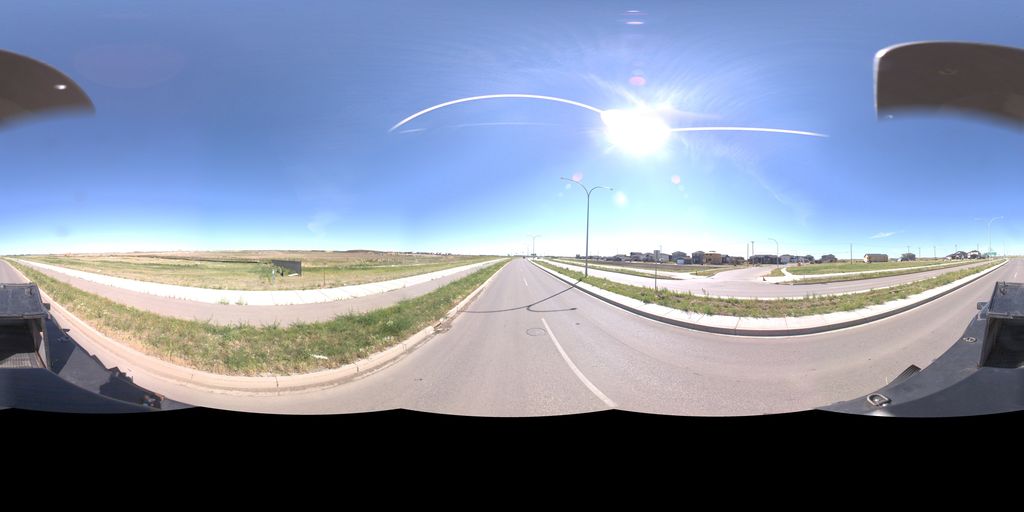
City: saskatoon